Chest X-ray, PA view. Patient: 66 years old, sex F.
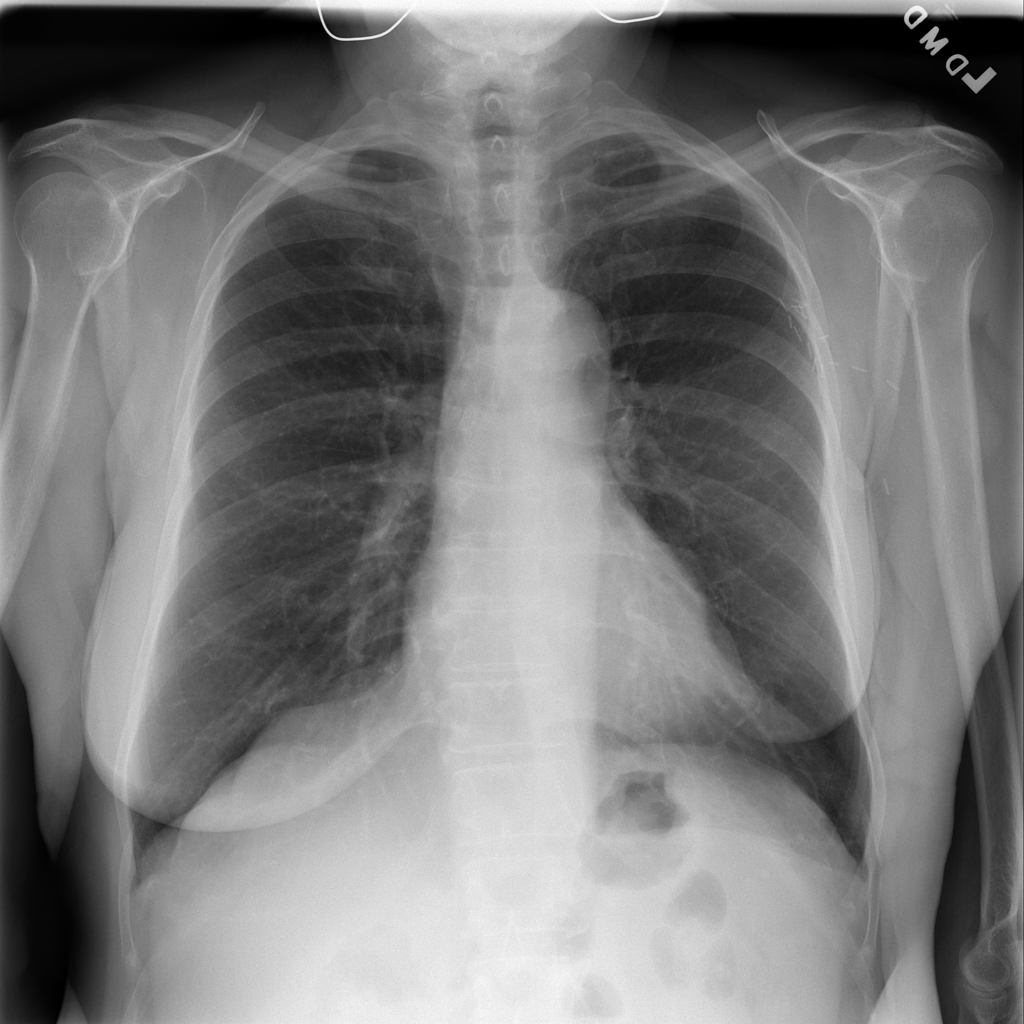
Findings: No Finding